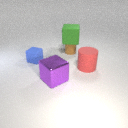
small blue rubber cube behind large purple metal cube